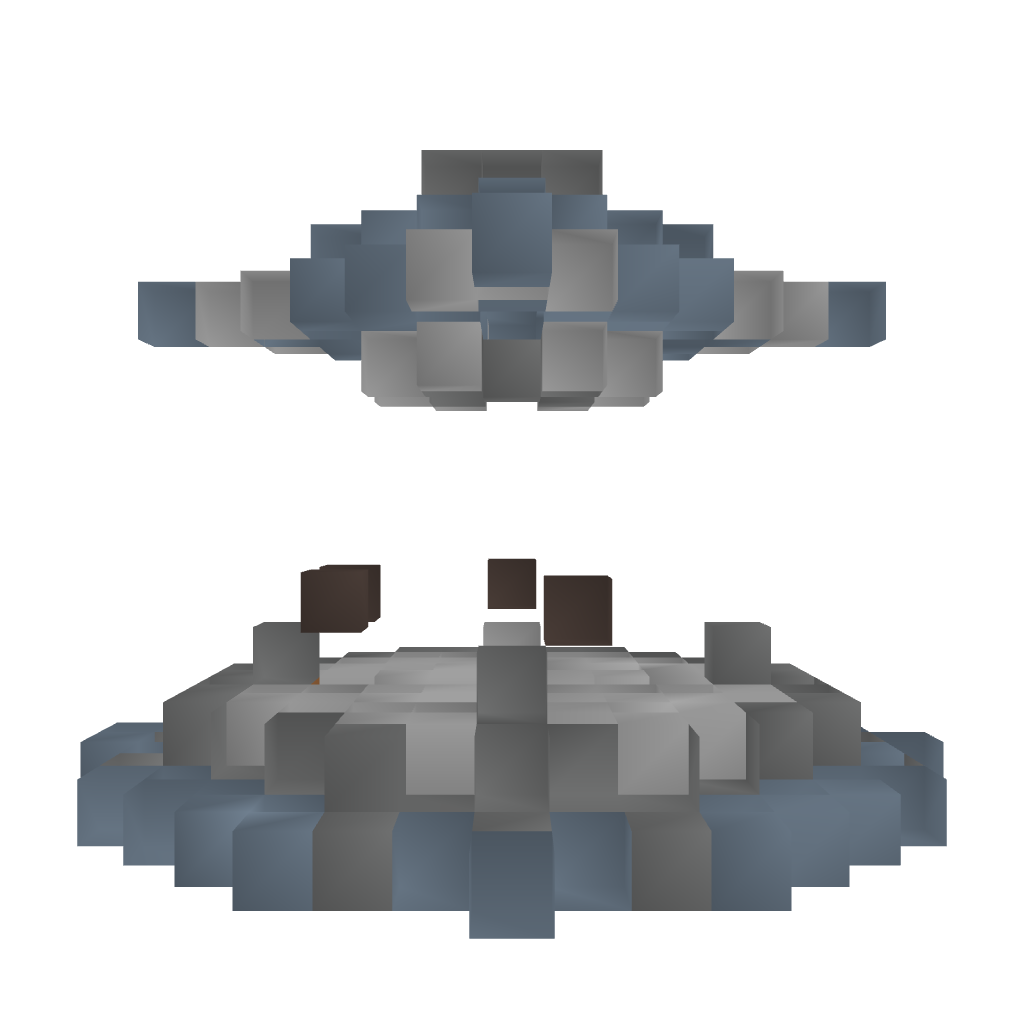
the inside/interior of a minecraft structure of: Dyncraft Parkour Rank-Up Portal